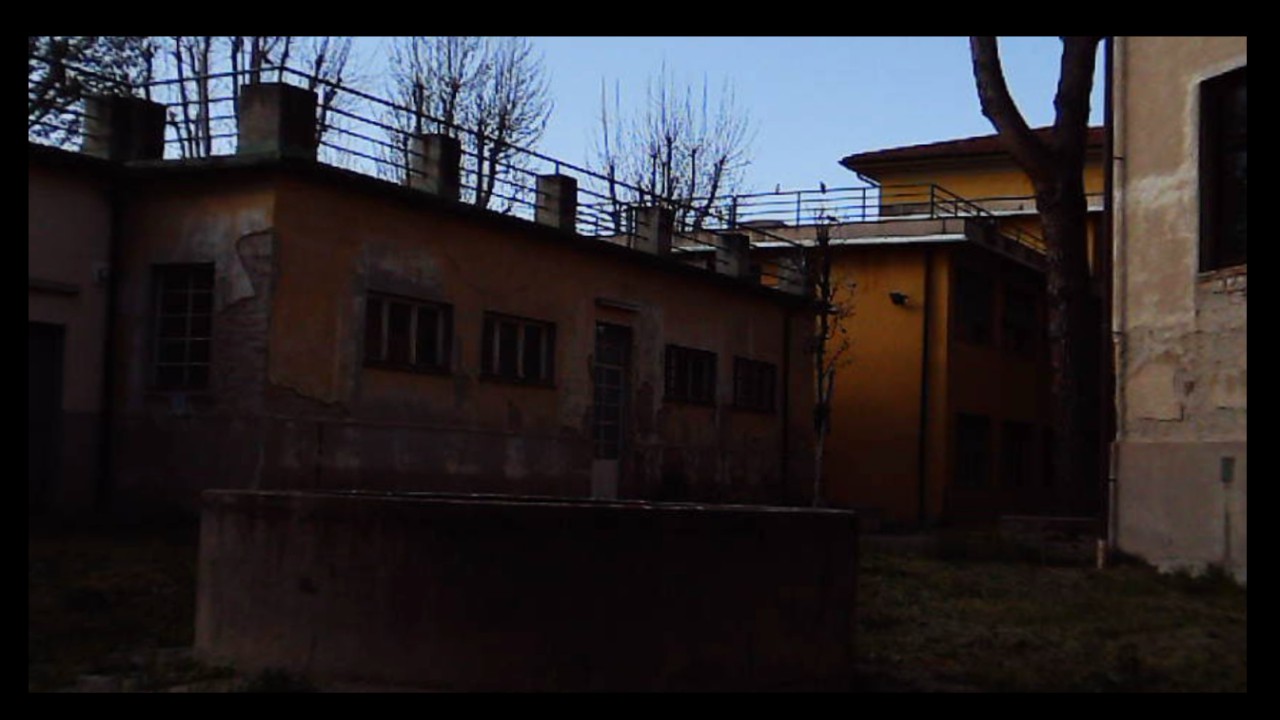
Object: Betafpv air75